Field crop: maize
Growth stage: 2
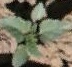
Species: datura